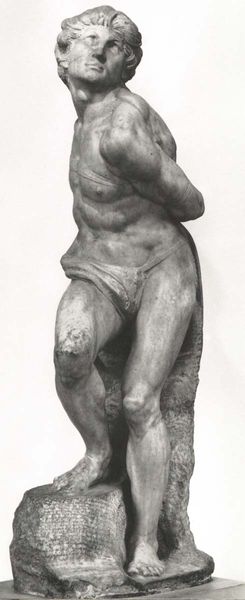
Titel: Rebellischer Sklave
Künstler: Michelangelo
Institution: Paris, Musée du Louvre
Schlagwörter: kopf, lendenschurz, mann, nackt, weiß, sitzen, brust, grau, marmor, mund, nase, rücken, schwarz, arm, arme, augen, sehen, sockel, stehen, stein, hals, figur, pose, stoff, renaissance, schulter, skulptur, statue, beine, füße, schrift, drehen, muskeln, bauch, kontrapost, plastik, stofflichkeit, knie, oberarm, foto, oben, fuss, barfuß, schwarzweiß, kunst, jüngling, florenz, david, gefangener, verhüllt, fotographie, bargello, michelangelo, erhöht, himmelwärts, tüchlein, blick nach oben, einzelperson, kopftuchf, brauenase, halbstatue